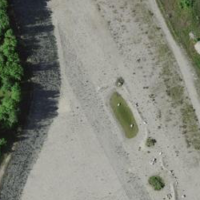
EUNIS habitat code: 55
Species observed at this site:
Draba verna